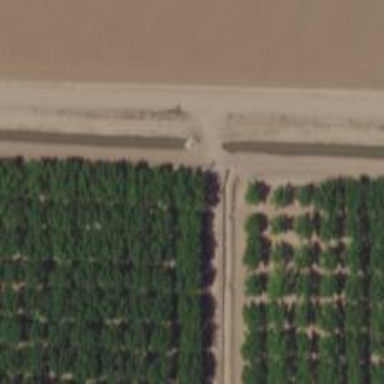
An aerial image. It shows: Irrigation culvert used for service.